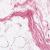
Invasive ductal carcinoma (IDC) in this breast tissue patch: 0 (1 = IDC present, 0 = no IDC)